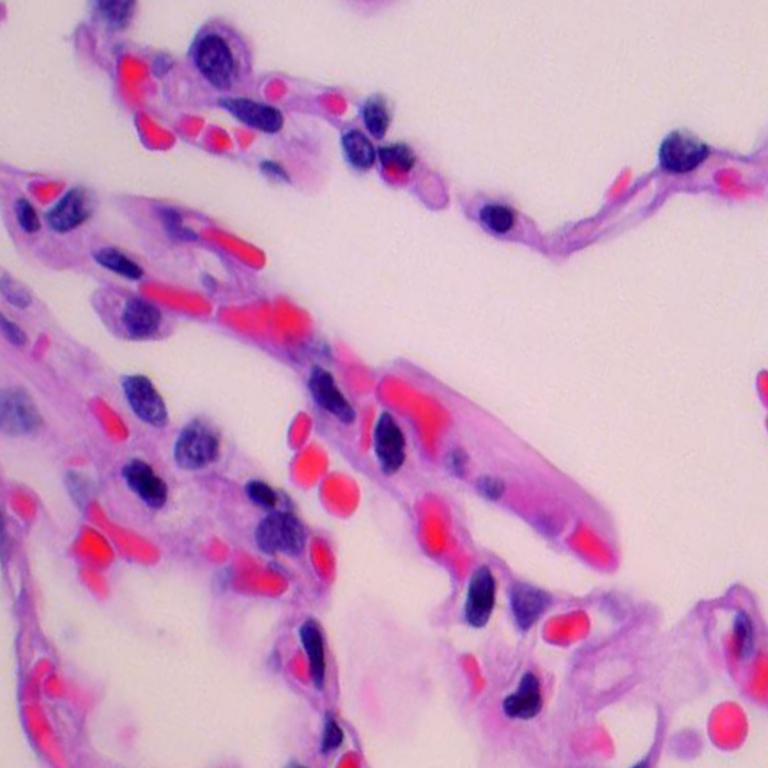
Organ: lung
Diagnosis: benign